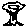
Label: tree